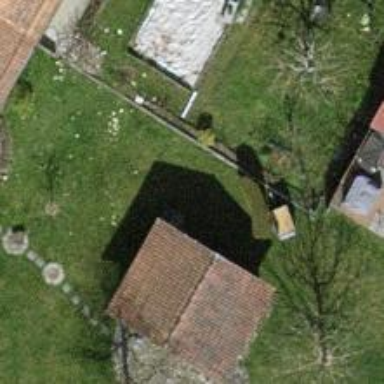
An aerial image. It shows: Shed.